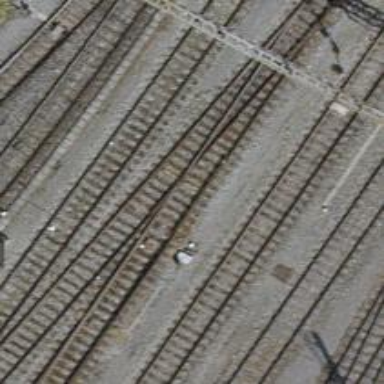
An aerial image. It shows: Railway switch.